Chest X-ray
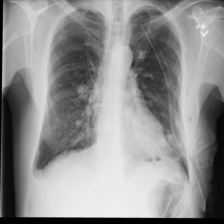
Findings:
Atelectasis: positive
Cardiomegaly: negative
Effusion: positive
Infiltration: negative
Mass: positive
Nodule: negative
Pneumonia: negative
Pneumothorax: negative
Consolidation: negative
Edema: negative
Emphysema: positive
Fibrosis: negative
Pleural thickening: positive
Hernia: negative